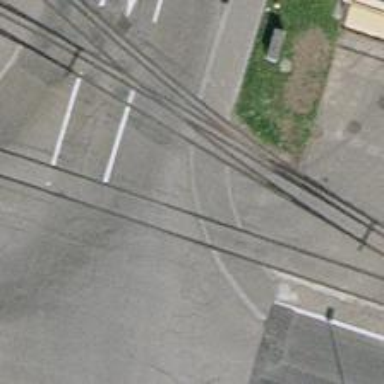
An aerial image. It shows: Railway switch.